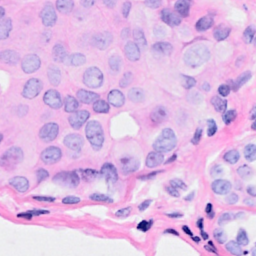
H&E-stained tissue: Breast